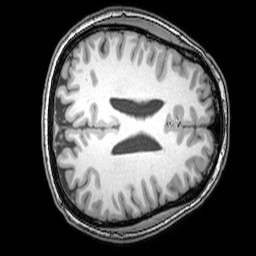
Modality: T1w
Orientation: axial
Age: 26
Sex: male
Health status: healthy
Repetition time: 0.081 s
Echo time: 0.037 s